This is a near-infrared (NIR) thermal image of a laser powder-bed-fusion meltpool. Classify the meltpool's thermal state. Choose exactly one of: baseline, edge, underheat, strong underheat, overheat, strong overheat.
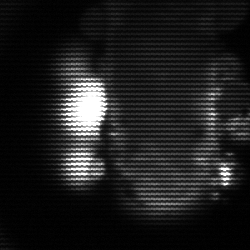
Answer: strong underheat